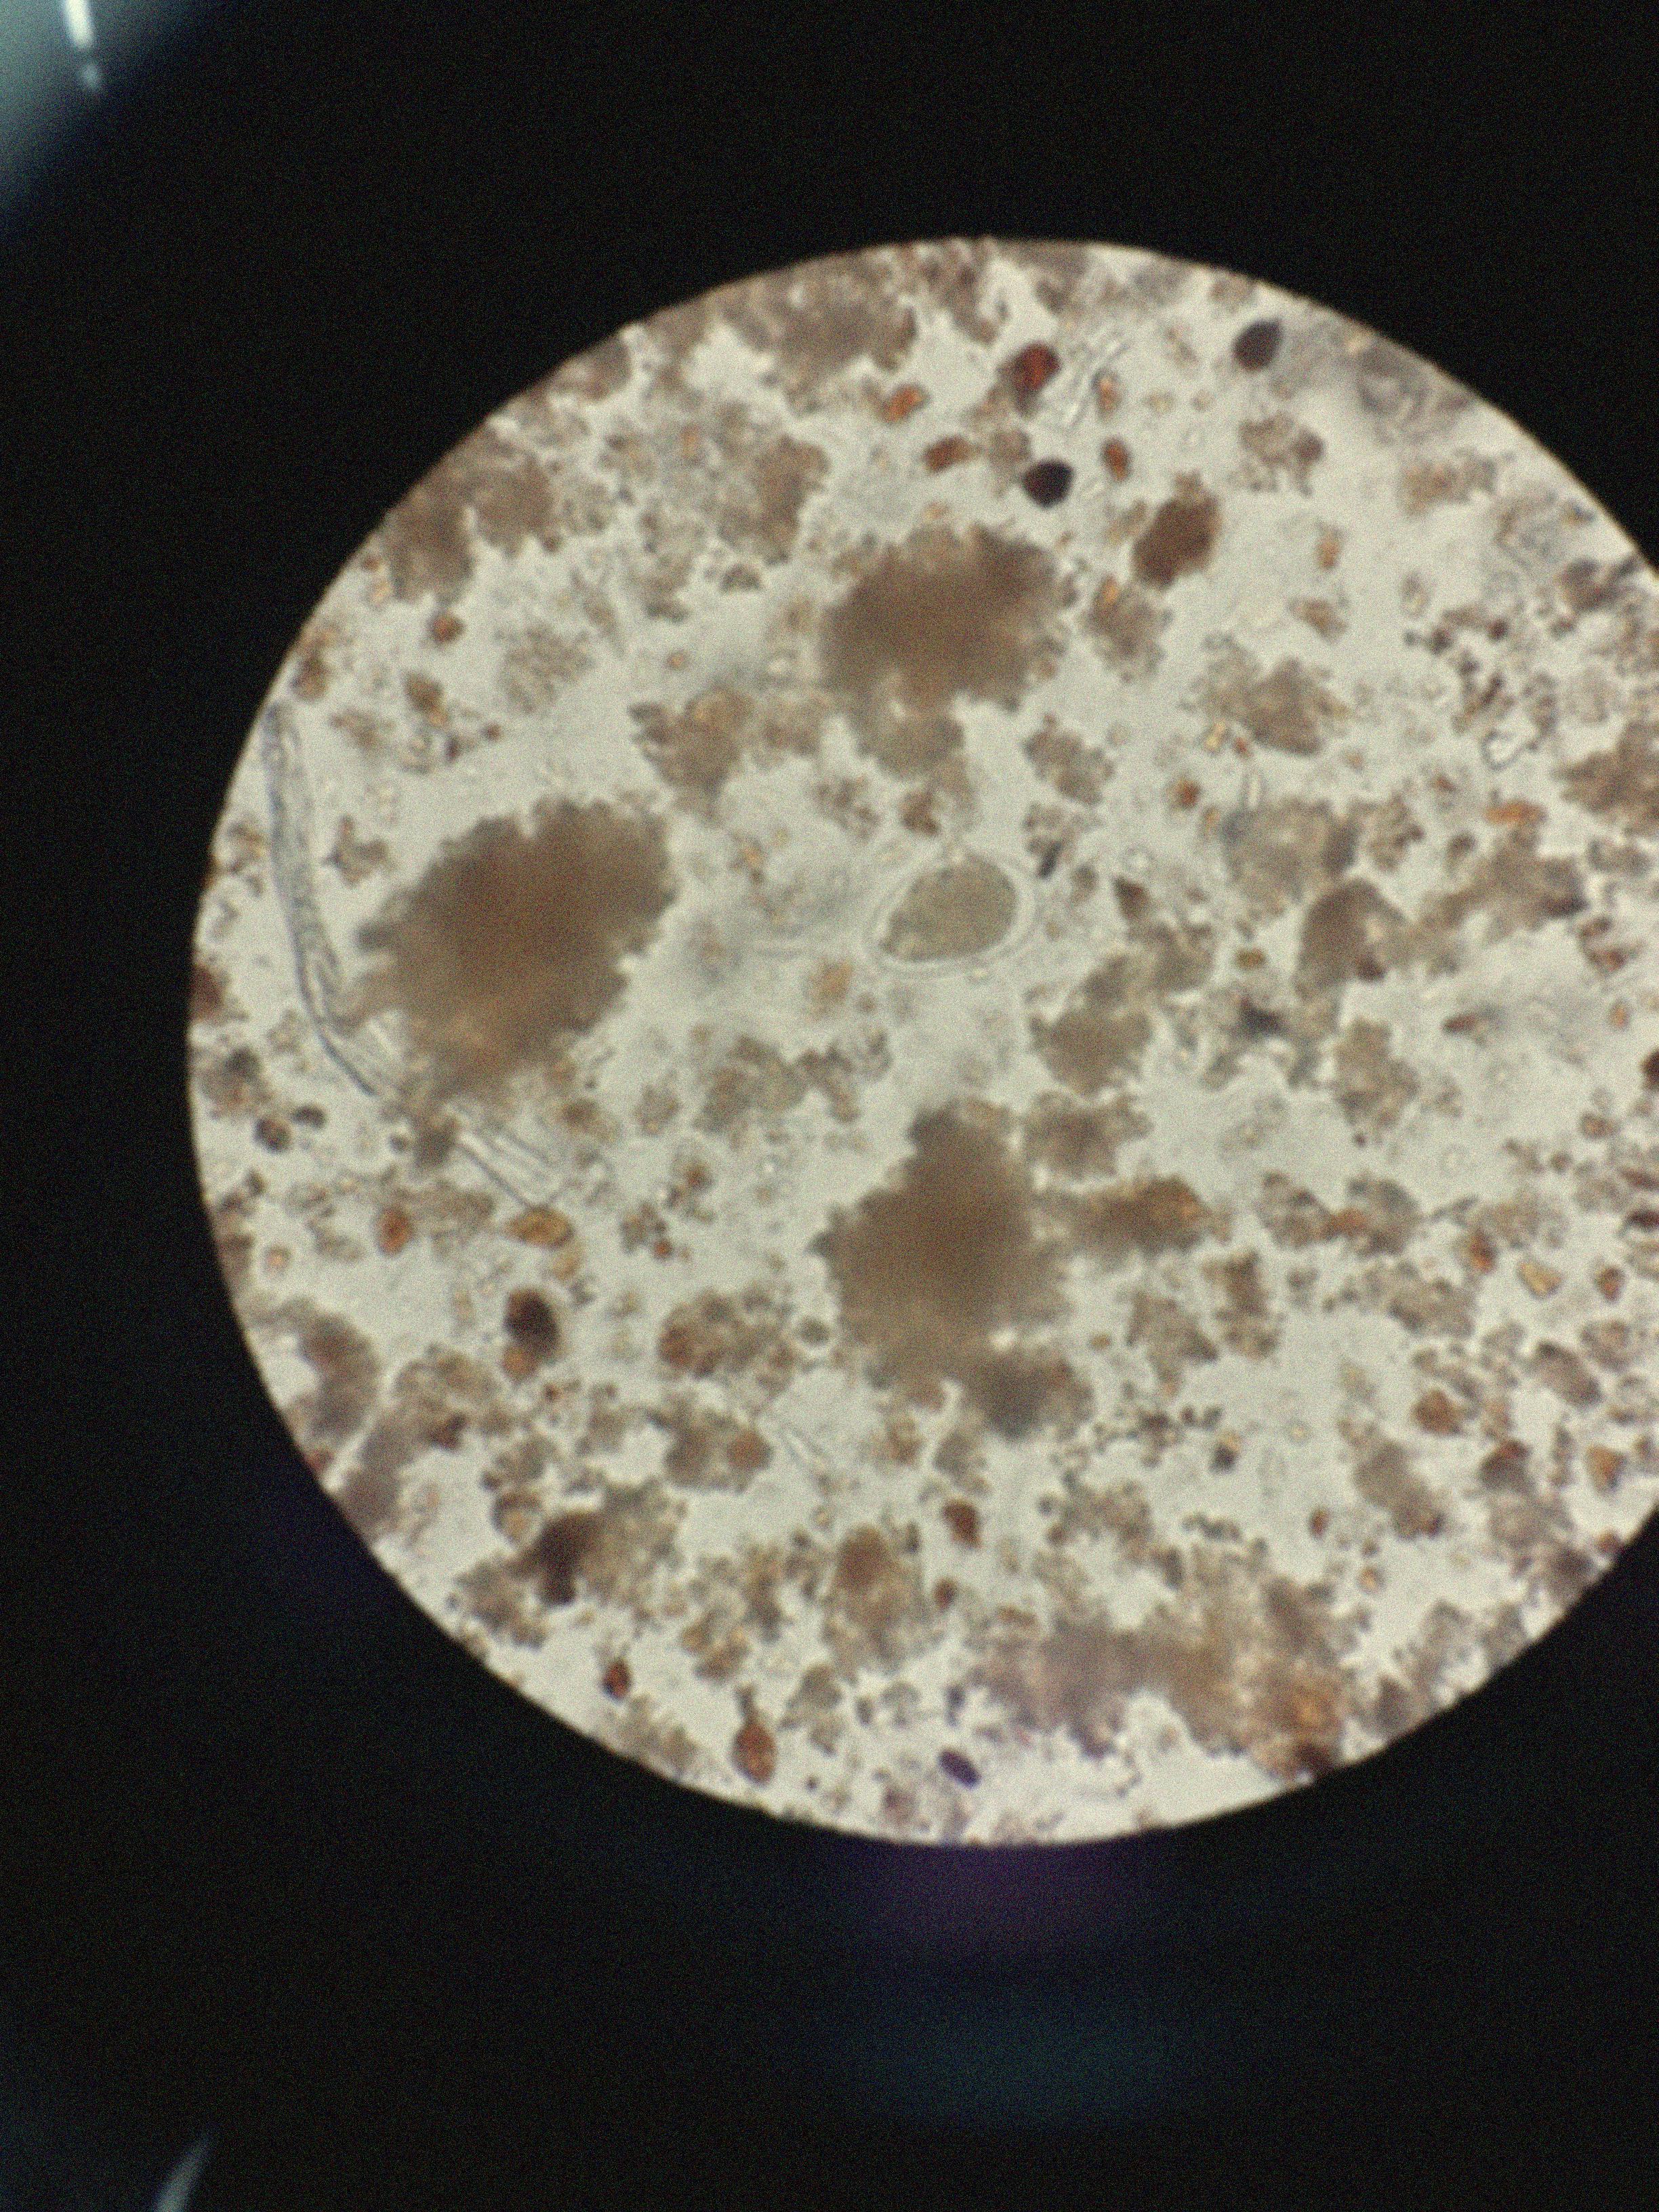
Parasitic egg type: Hookworm egg